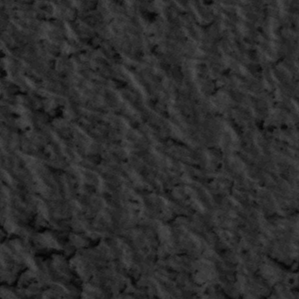
Label: frost